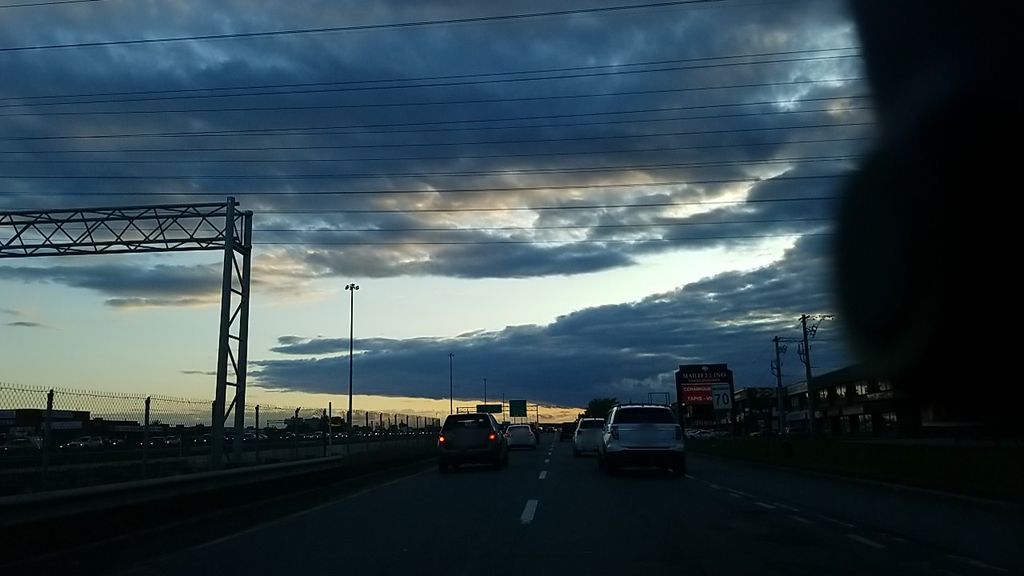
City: montreal